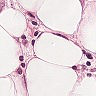
Metastatic tissue present: yes